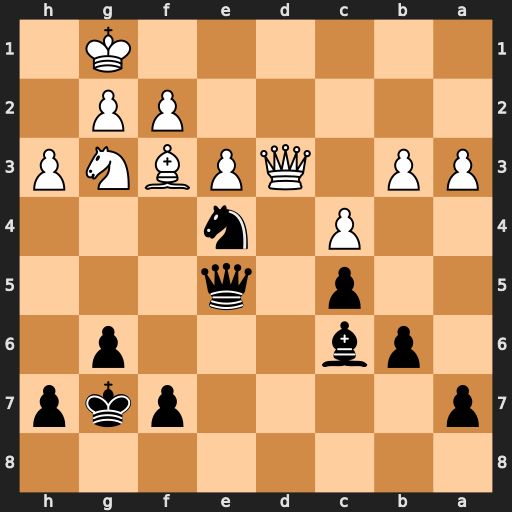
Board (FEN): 8/p4pkp/1pb3p1/2p1q3/2P1n3/PP1QPBNP/5PP1/6K1
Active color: b
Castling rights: -
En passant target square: -
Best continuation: Nxg3 Bxc6 Qa1+ Kh2 Nf1+